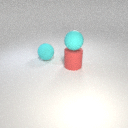
large cyan rubber sphere above large red rubber cylinder